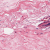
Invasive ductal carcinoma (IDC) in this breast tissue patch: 0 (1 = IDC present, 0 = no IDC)